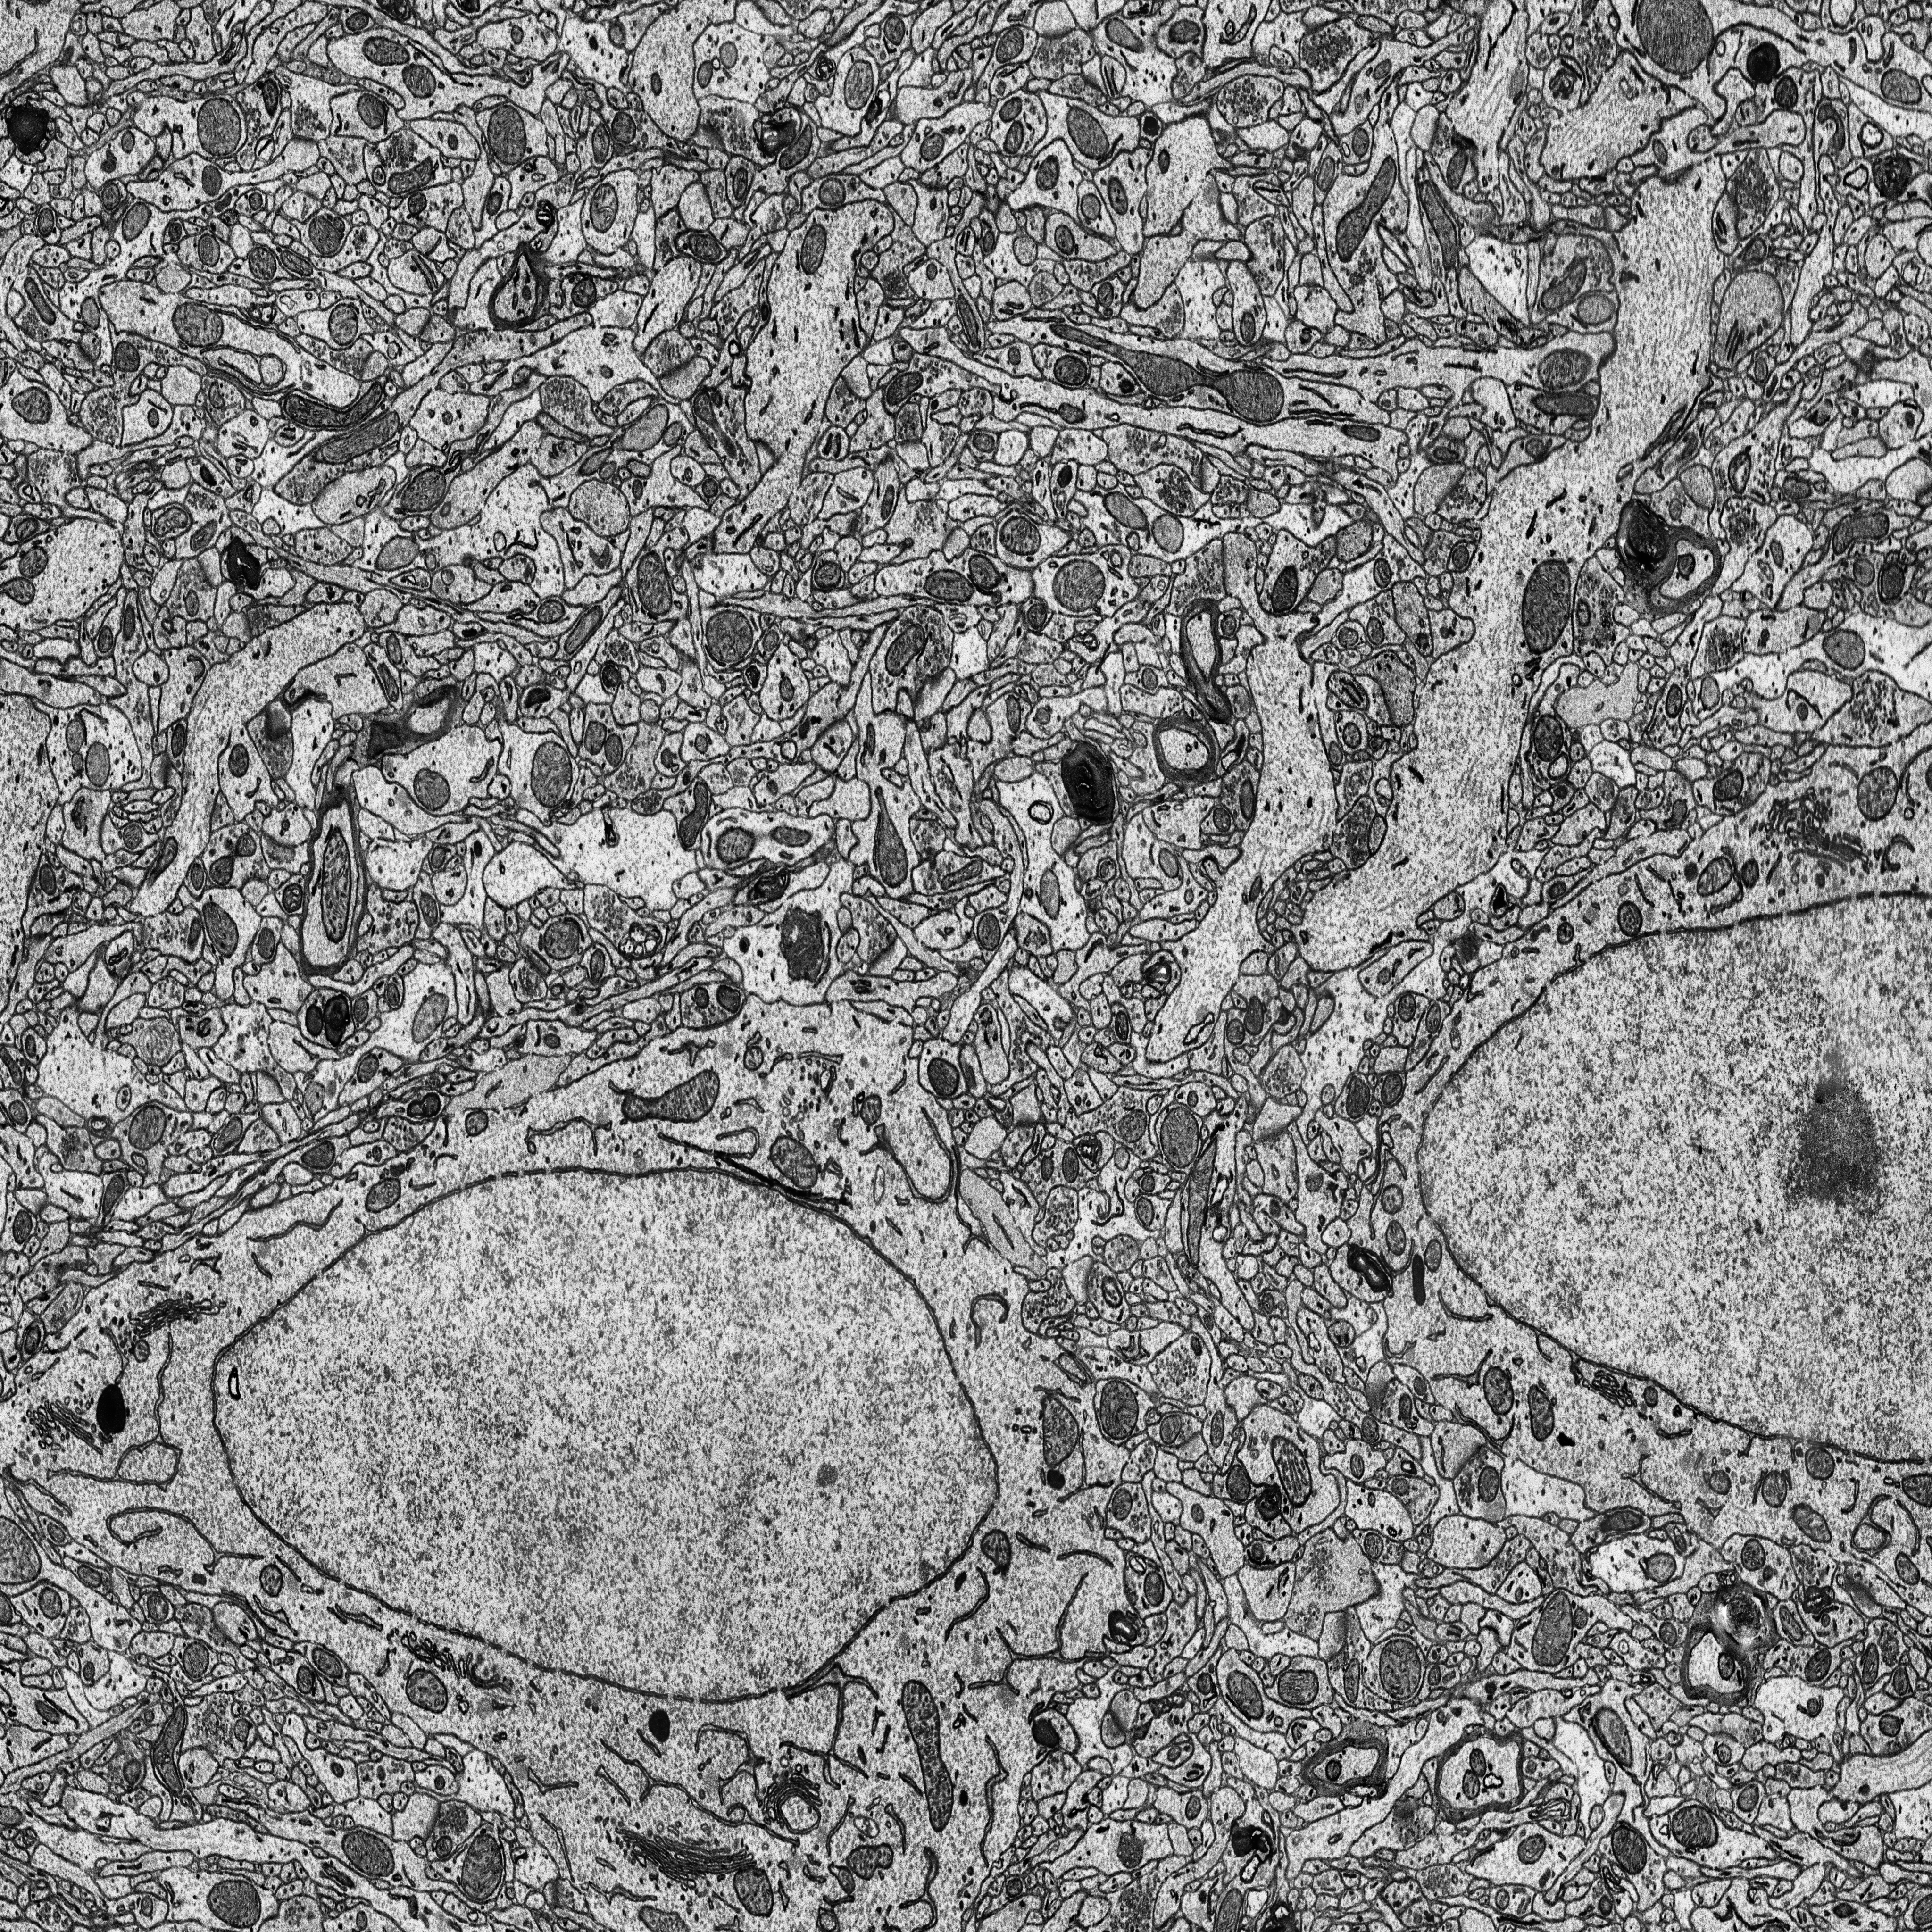
Electron microscopy slice of rat cortex tissue
Slice depth (z): 289
Mitochondria instances in slice: 381